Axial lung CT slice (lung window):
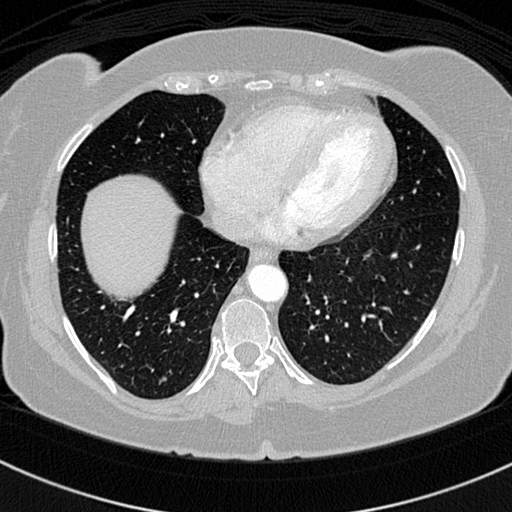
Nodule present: yes
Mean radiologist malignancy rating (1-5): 3